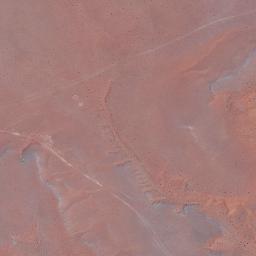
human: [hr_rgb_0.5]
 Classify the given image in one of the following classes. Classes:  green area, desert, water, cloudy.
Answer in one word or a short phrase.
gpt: desert